RGB frame:
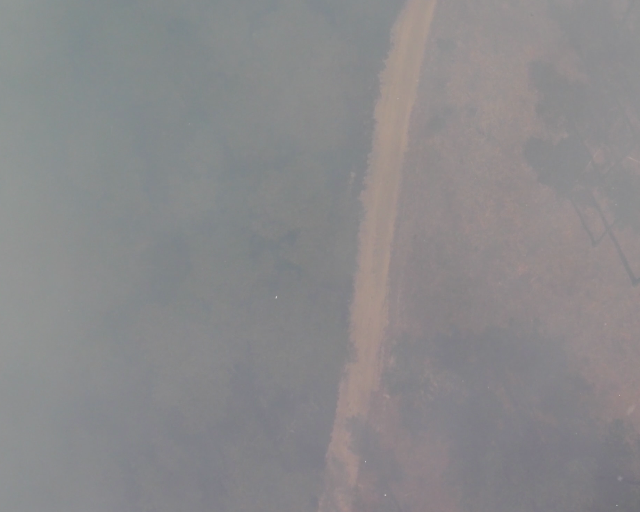
Thermal frame:
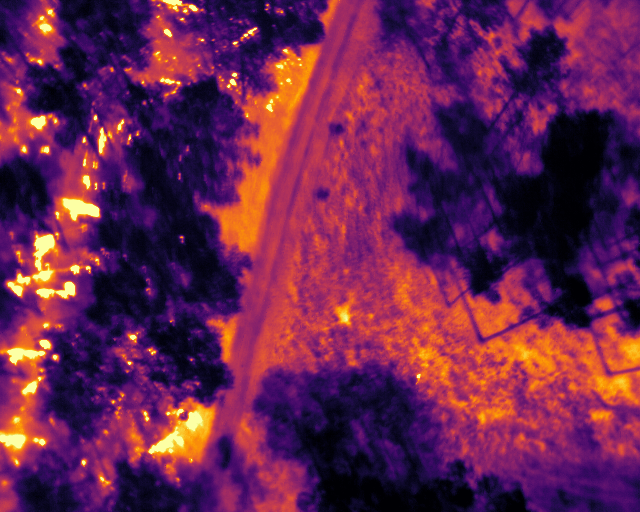
Captured: 2026-02-27 02:41:19
Pixels at or above 80 °C: 871 (fraction of frame: 0.002658)